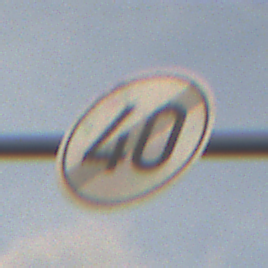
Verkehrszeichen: EndeGeschwindigkeit40
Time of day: SunriseSunset
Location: Outdoor (Nature)
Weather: PartlyCloudy
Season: NotSpecified
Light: Natural